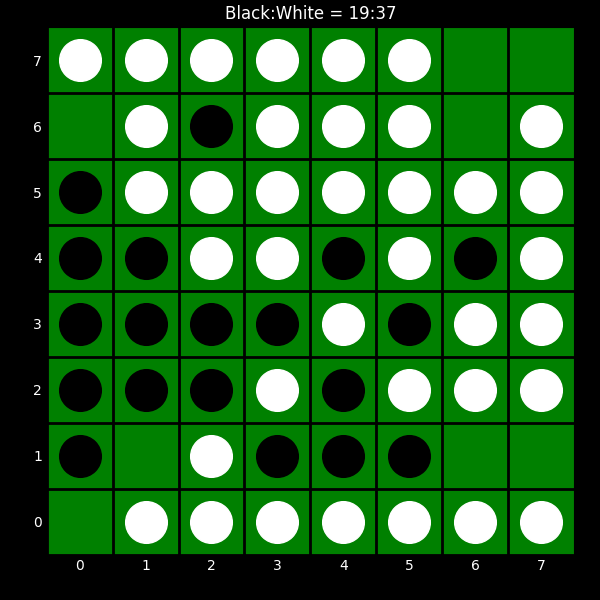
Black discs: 19
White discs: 37